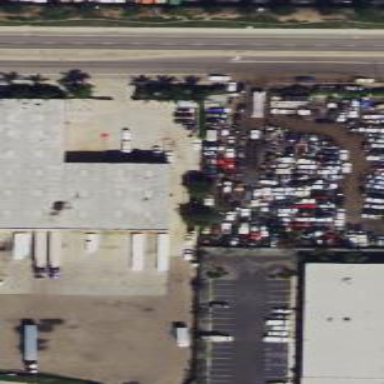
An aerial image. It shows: Warehouse.